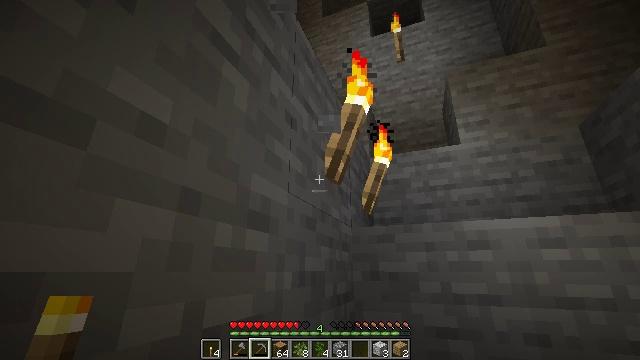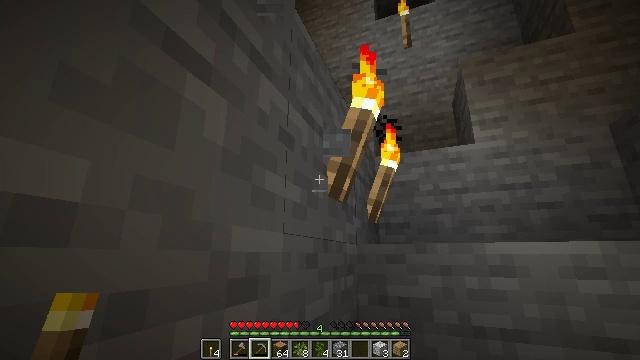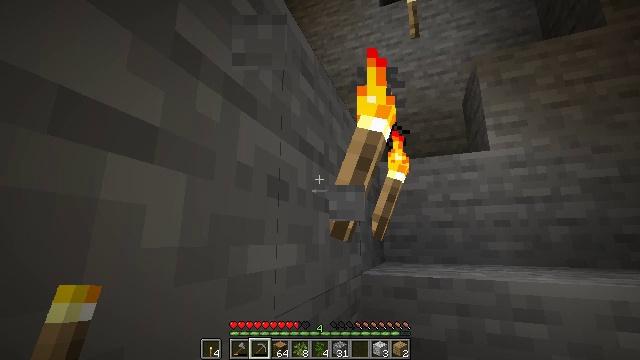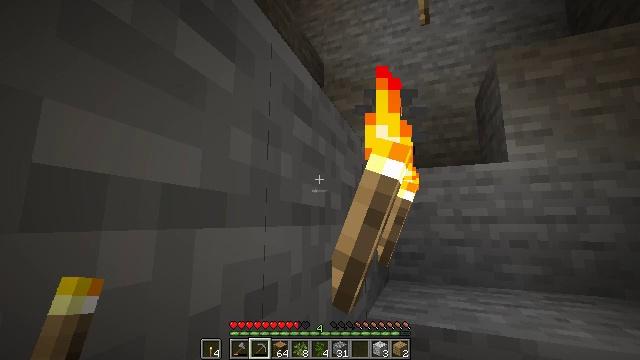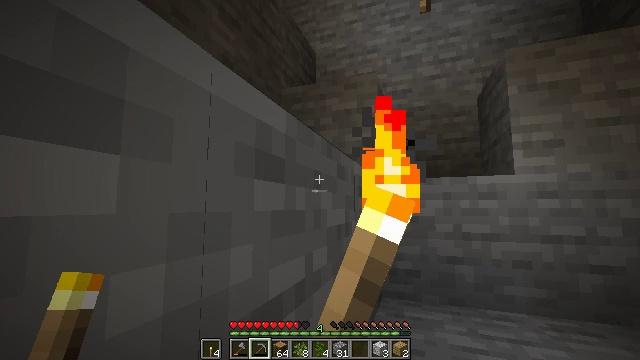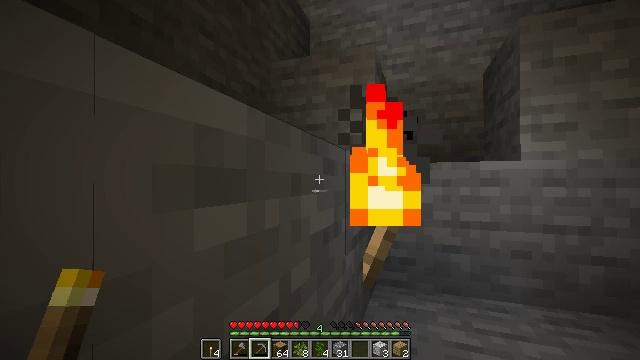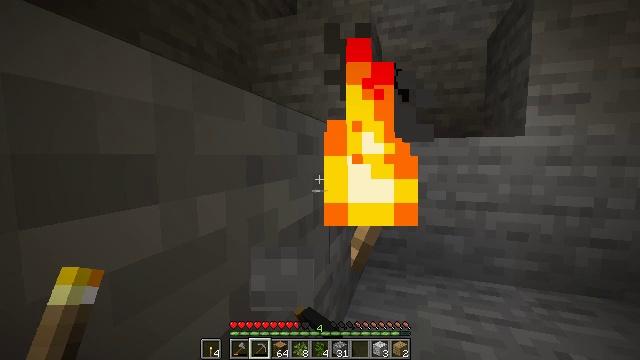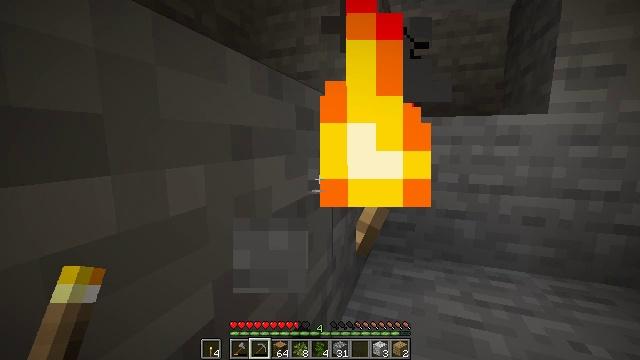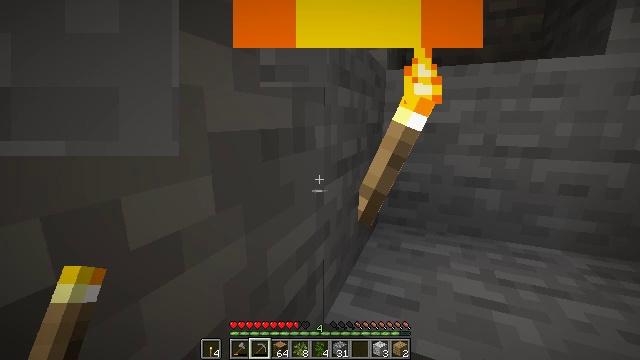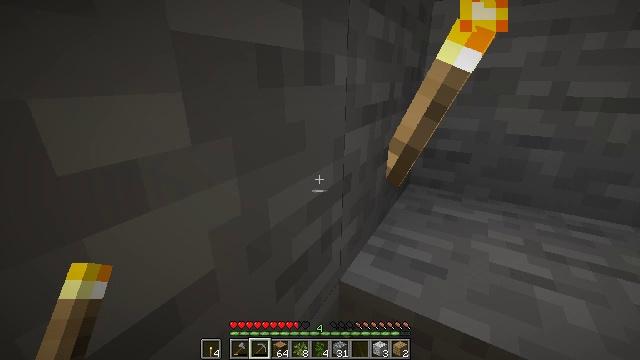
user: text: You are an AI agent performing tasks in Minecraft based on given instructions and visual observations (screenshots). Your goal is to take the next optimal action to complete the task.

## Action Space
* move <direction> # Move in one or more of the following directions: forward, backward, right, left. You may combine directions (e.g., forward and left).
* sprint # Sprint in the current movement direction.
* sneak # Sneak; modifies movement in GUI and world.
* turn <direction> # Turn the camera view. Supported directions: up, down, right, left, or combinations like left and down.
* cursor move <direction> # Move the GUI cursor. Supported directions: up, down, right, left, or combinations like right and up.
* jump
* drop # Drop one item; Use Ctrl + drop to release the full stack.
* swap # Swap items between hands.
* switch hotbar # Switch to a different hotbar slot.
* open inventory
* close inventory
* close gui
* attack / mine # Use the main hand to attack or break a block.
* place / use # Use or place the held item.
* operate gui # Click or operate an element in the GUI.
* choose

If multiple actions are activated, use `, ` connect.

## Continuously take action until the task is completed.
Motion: motion action
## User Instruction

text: Left click to collect the wall torch.
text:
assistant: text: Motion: move forward, turn down, jump
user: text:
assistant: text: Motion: move forward, turn down, jump
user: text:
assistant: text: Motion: move forward, turn down, jump
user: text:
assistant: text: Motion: move forward, turn right and down
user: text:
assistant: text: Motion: move forward, turn down, attack / mine
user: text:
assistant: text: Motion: move forward, turn right and down, attack / mine
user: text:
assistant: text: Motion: move forward, turn left and down, attack / mine
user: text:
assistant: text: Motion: move forward, turn left and down, attack / mine
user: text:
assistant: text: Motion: move forward and move right, turn left and down
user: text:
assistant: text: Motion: no_op